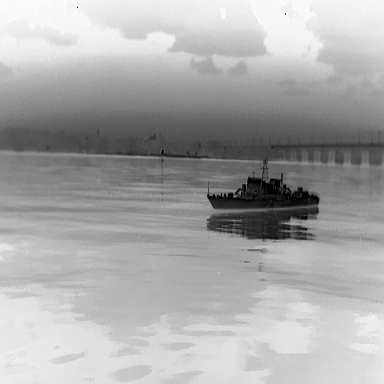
There is a warship in the infrared image.